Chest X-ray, PA view. Patient: 48 years old, sex F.
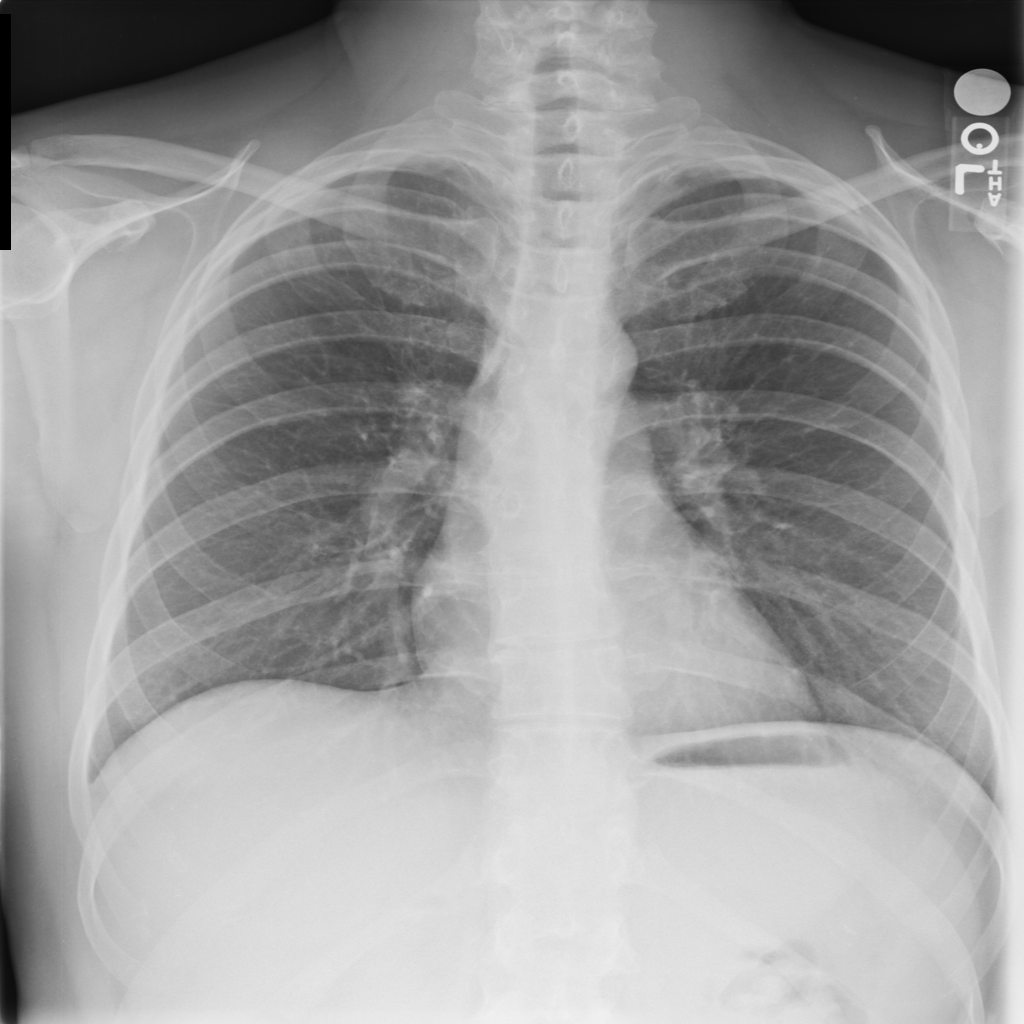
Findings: No Finding